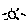
Label: sun